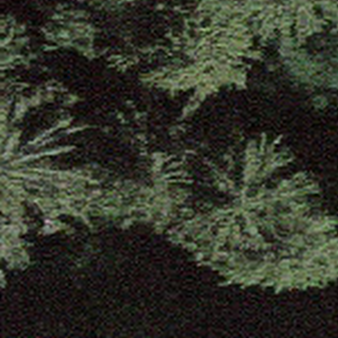
Label: other